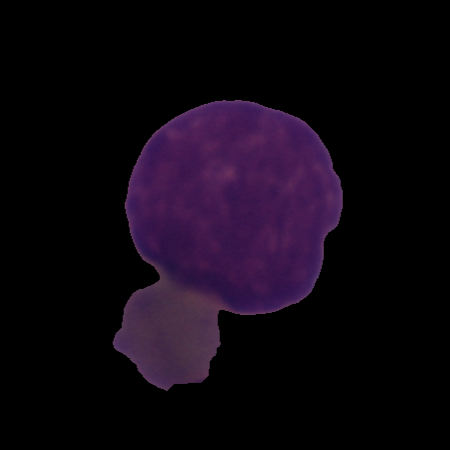
Label: cancer